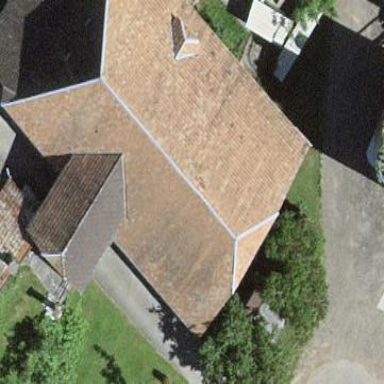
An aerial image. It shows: Barn.